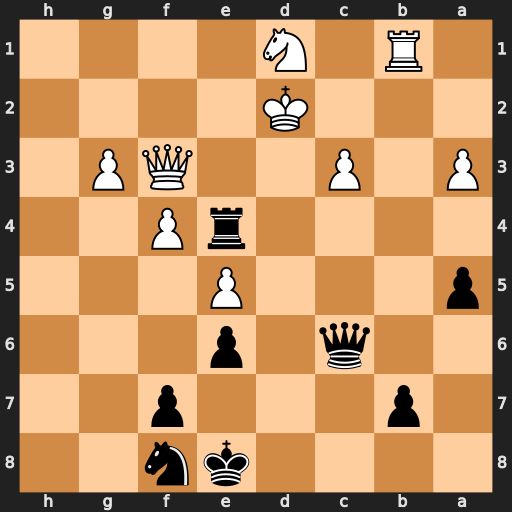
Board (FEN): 4kn2/1p3p2/2q1p3/p3P3/4rP2/P1P2QP1/3K4/1R1N4
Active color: b
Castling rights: -
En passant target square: -
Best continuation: Rd4+ cxd4 Qxf3